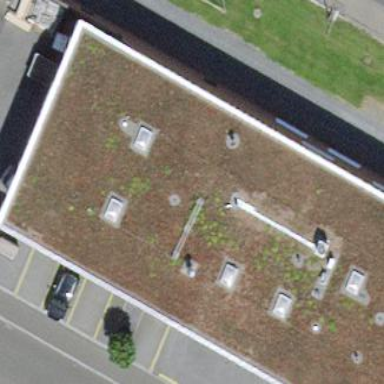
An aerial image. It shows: Public building.